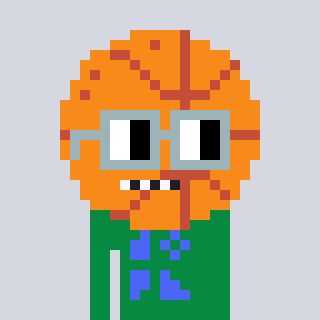
a pixel art character with square dark gray glasses, a basketball-shaped head and a green-colored body on a cool background